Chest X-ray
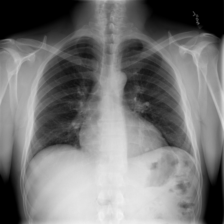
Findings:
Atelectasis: negative
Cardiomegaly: positive
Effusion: positive
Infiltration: negative
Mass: negative
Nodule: negative
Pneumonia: positive
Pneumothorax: negative
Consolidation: negative
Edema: negative
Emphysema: negative
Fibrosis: negative
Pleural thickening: negative
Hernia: negative